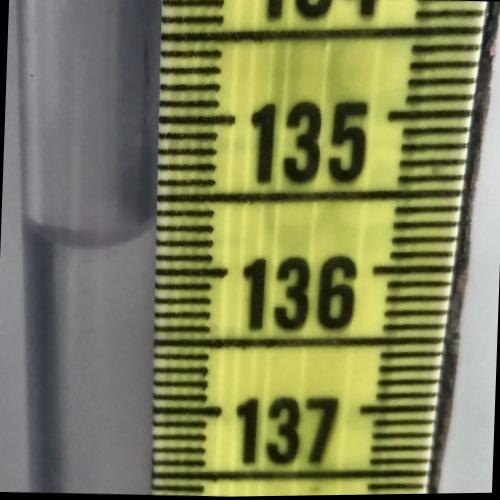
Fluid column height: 135.7 cm